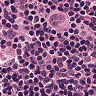
Metastatic tissue present: yes